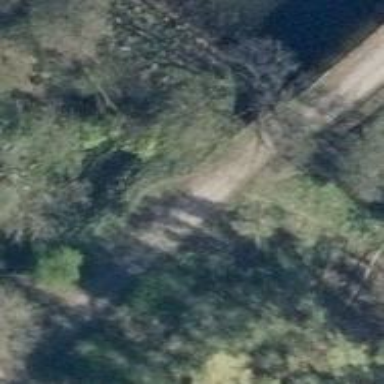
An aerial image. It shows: Unclassified road.